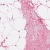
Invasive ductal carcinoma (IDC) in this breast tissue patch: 0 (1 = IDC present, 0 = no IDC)